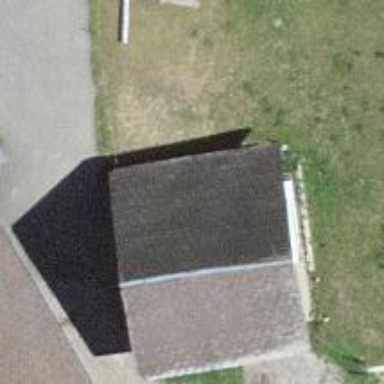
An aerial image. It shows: Barn.